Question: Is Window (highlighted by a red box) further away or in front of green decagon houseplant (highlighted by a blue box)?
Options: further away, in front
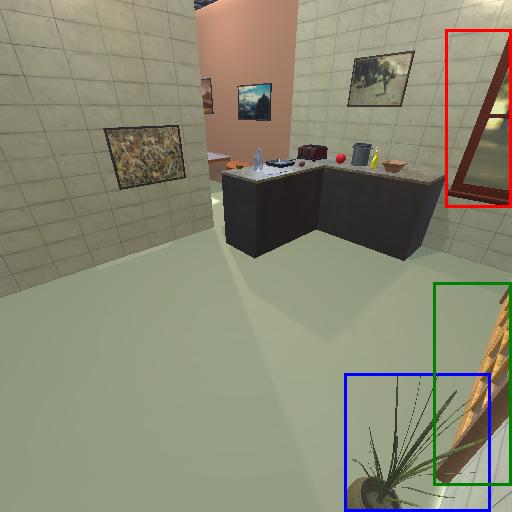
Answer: further away